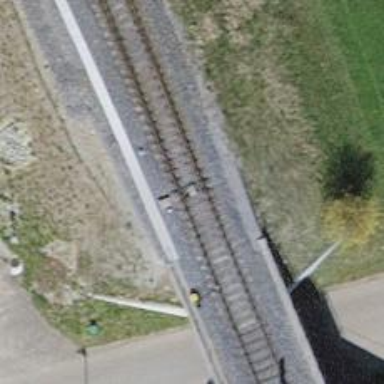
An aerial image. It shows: Railway switch.